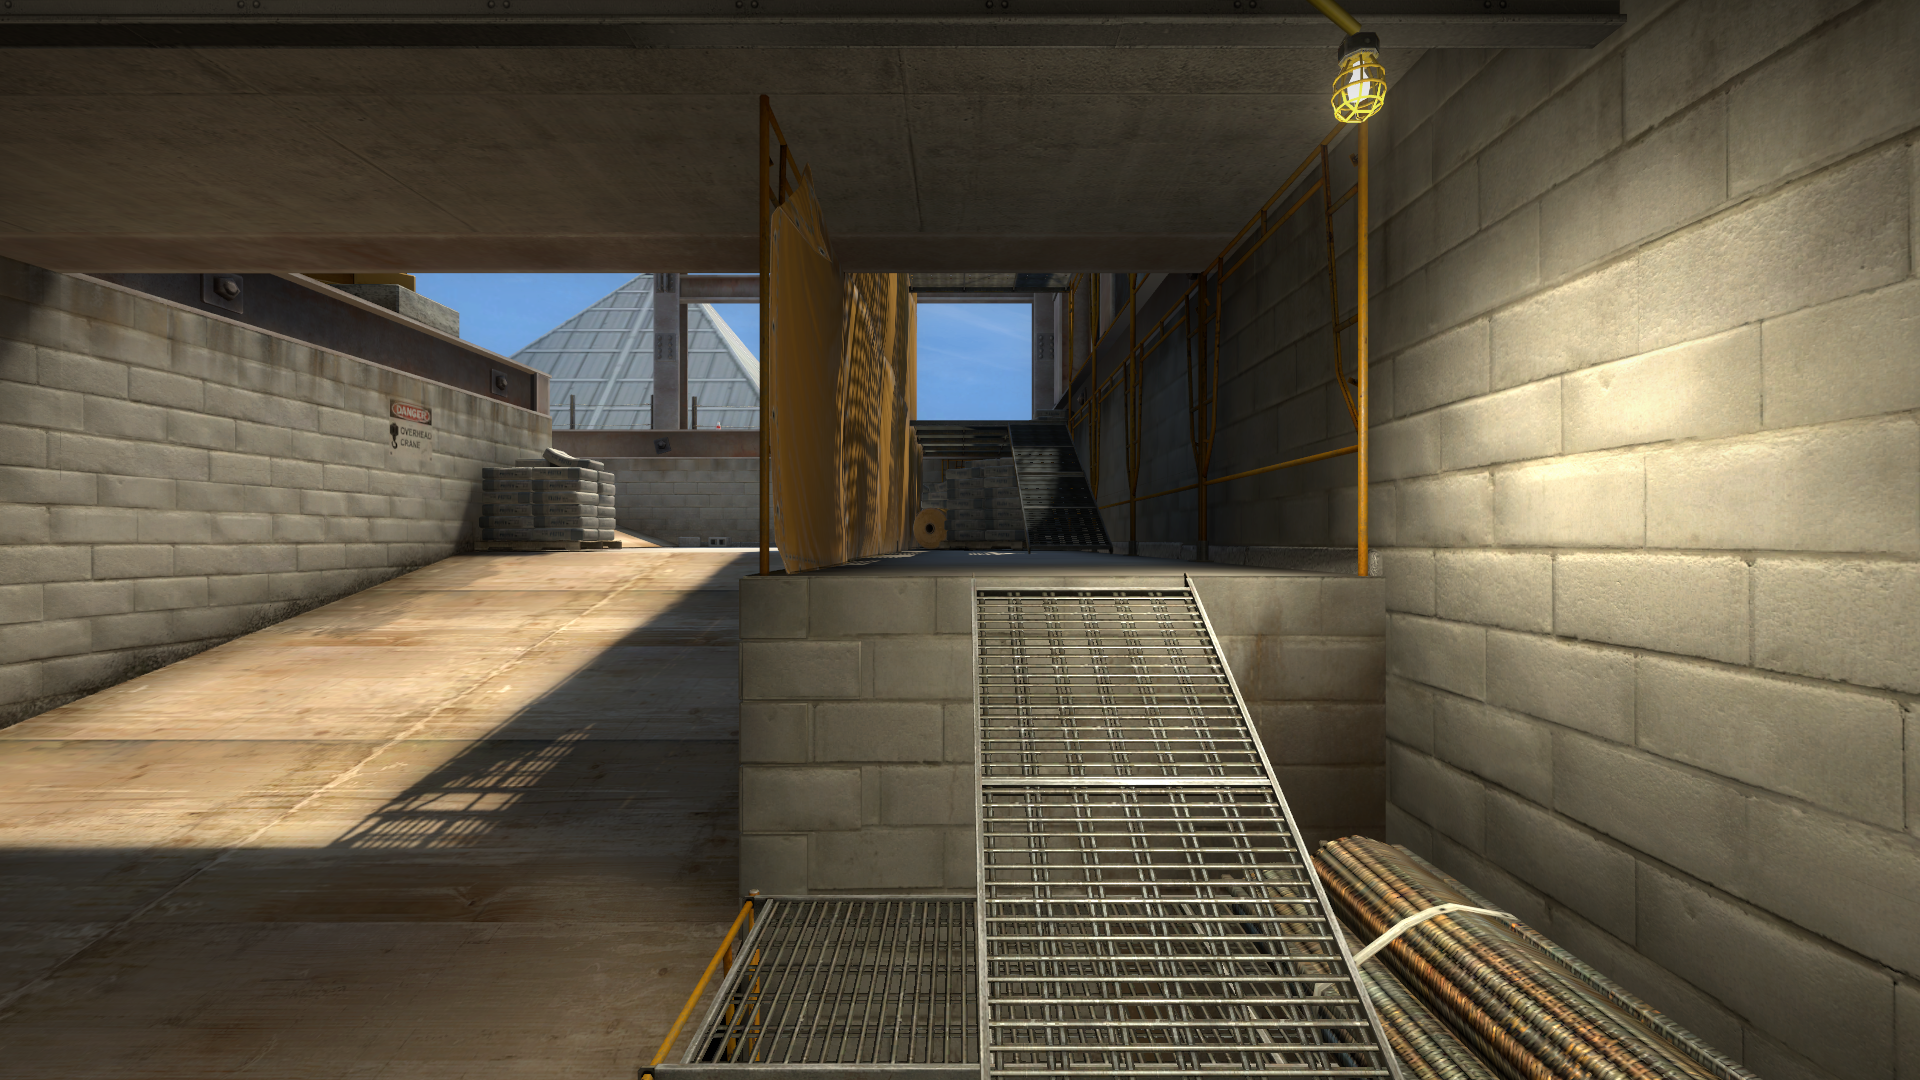
Map: de_vertigo